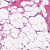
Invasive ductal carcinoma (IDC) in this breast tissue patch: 0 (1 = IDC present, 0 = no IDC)